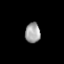
Tissue: lung
Cell type: Epithelial cells
Senescence score: 0.1524
Nuclear area (px): 298
Mean DAPI intensity: 160.849